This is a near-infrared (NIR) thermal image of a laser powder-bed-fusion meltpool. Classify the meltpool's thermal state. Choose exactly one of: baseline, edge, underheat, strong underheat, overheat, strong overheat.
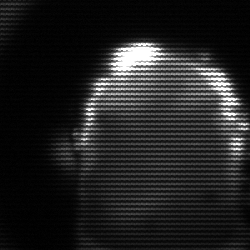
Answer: baseline